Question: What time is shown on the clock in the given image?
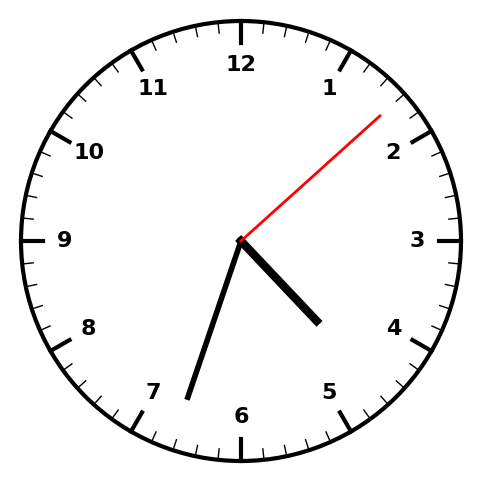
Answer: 04:33:08